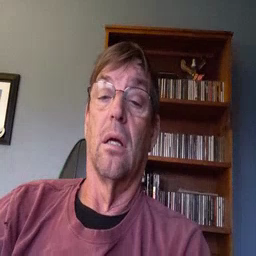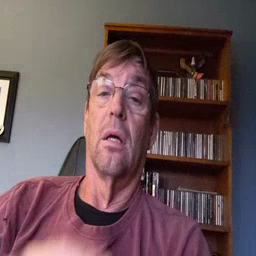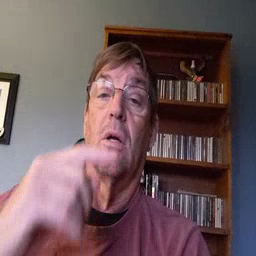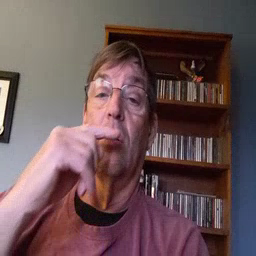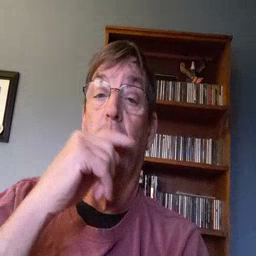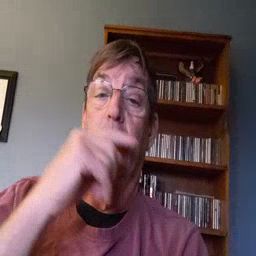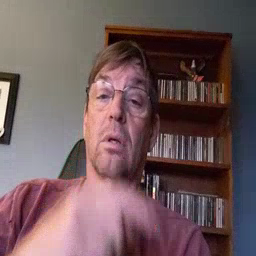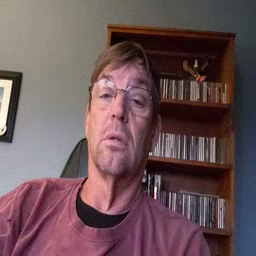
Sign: toothbrush